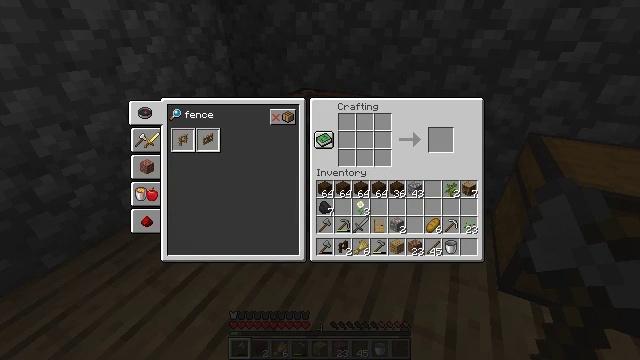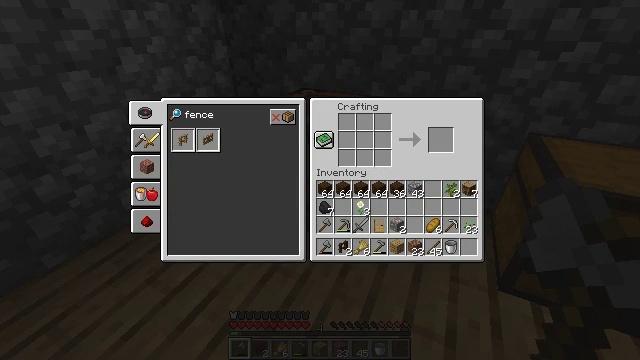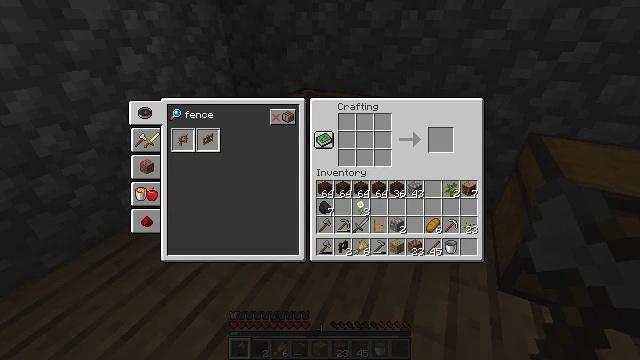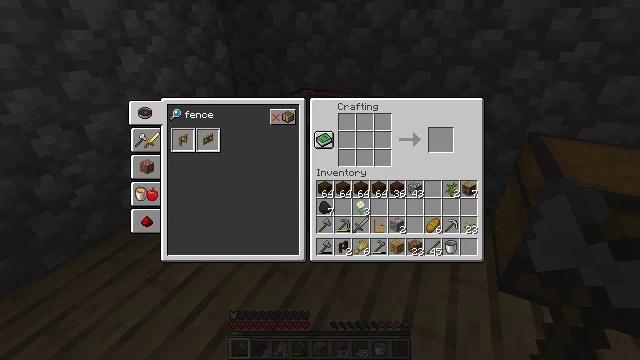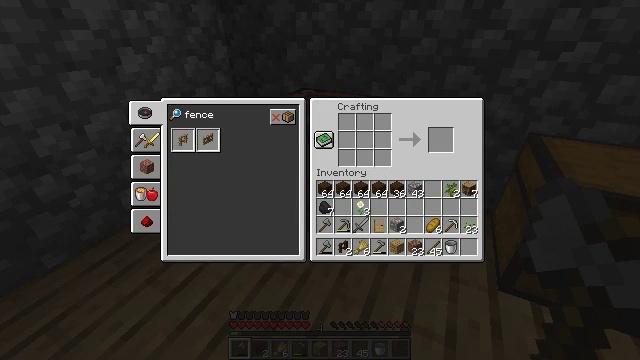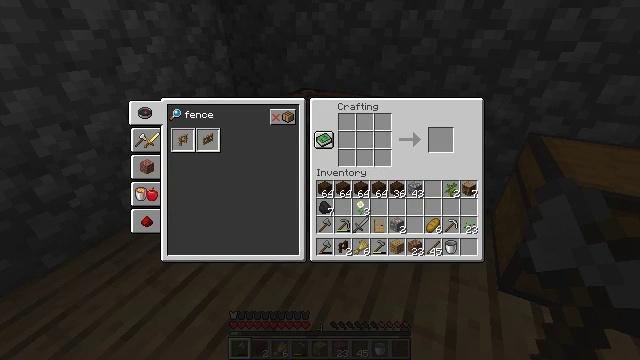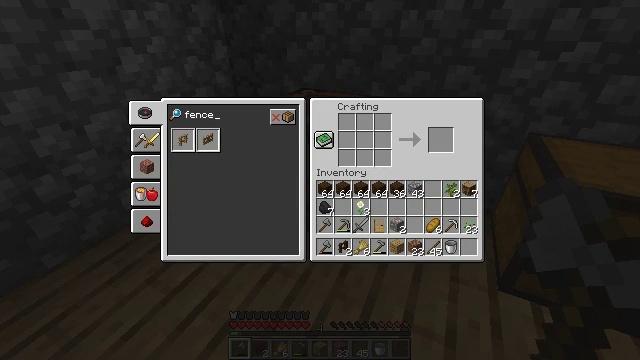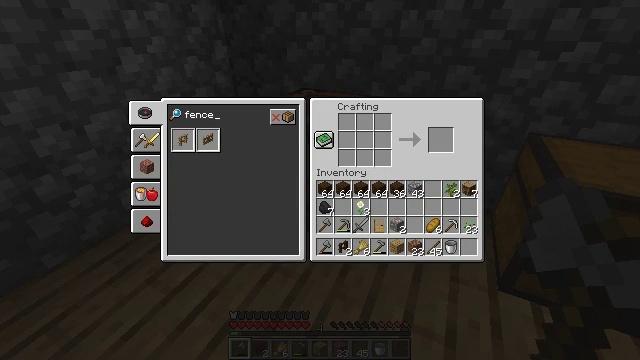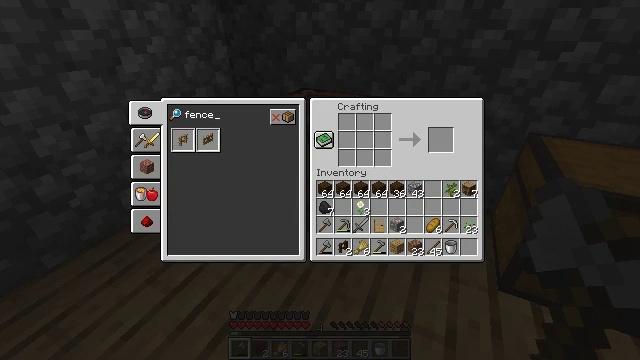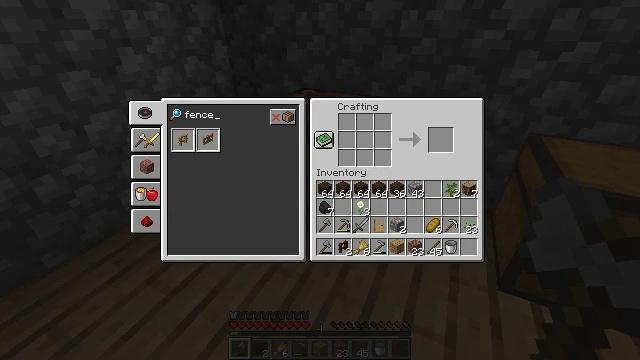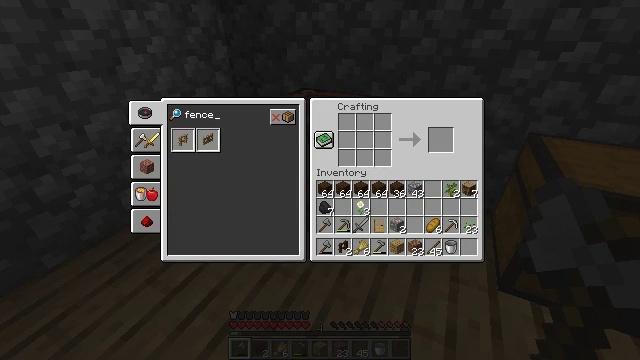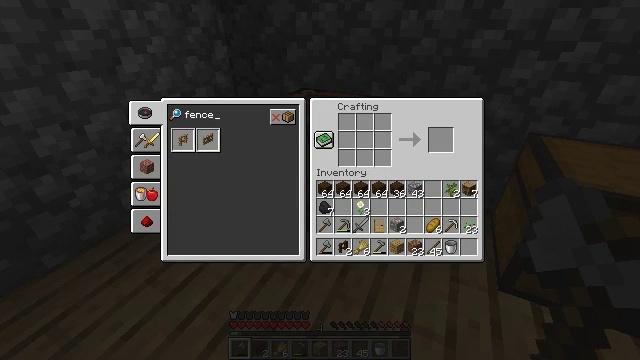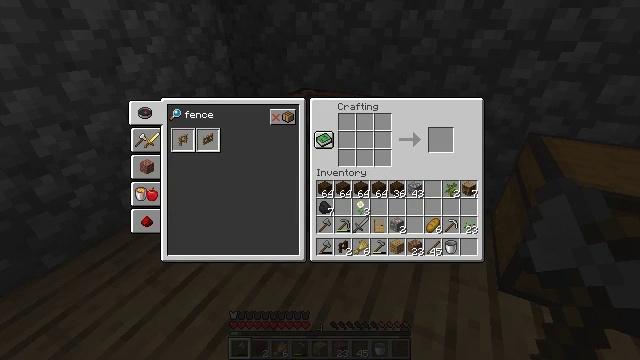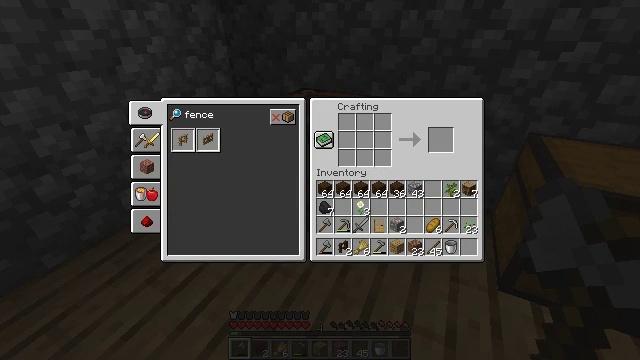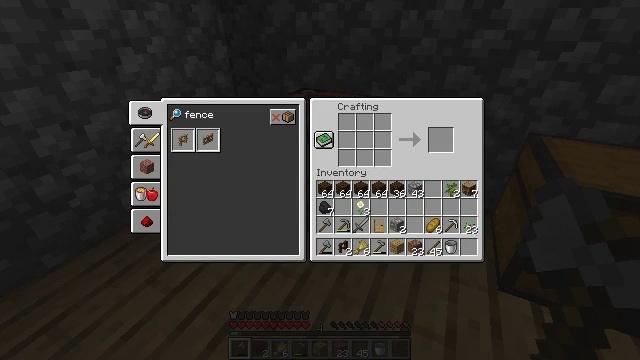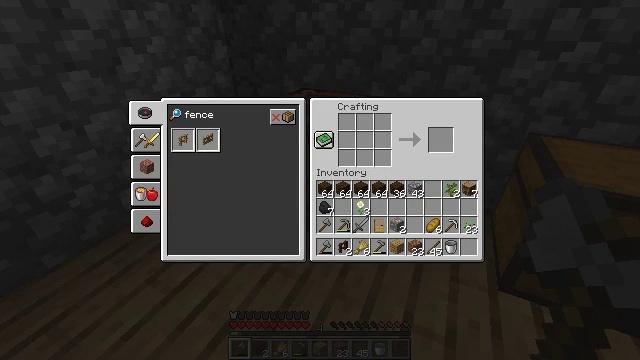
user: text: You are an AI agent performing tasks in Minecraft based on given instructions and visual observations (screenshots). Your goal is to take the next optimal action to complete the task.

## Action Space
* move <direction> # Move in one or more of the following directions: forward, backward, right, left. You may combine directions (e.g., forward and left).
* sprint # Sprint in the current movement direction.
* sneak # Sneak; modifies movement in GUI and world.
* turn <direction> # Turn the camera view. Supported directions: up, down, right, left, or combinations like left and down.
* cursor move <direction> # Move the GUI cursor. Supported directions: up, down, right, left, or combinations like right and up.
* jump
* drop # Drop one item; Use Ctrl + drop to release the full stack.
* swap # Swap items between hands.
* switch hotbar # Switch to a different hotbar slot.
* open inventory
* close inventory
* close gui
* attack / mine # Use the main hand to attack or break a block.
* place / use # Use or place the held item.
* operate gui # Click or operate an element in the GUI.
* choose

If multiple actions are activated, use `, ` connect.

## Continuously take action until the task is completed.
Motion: motion action
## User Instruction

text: Craft several dark oak fences with the required materials.
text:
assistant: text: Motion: no_op
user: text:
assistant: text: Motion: no_op
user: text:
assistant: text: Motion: no_op
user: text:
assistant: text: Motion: no_op
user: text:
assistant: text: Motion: no_op
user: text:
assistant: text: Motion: no_op
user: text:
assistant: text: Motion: no_op
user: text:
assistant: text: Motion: no_op
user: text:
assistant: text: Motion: no_op
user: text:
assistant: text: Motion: no_op
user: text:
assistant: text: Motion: no_op
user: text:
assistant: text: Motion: no_op
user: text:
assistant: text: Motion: no_op
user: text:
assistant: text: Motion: no_op
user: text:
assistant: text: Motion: no_op
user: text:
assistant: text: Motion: no_op
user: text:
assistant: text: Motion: no_op
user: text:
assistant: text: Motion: no_op
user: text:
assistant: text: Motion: no_op
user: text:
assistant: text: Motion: no_op
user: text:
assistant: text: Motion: cursor move left
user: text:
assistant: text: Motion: cursor move left
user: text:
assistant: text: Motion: no_op
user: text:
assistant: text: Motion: no_op
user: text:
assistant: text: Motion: no_op
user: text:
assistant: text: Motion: cursor move left and down
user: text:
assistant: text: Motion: cursor move left and down
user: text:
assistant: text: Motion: no_op
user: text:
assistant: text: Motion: no_op
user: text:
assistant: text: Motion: no_op